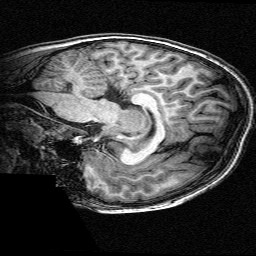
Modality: T1w
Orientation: sagittal
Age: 11
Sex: male
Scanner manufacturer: siemens
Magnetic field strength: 3 T
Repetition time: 2.3 s
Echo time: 0.00336 s